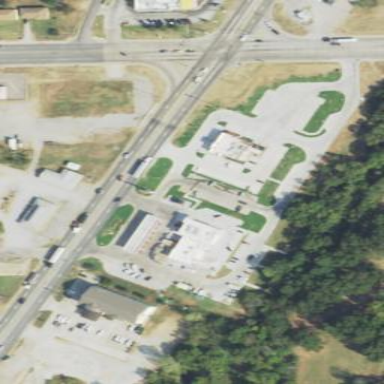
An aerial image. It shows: Rest area along the road.